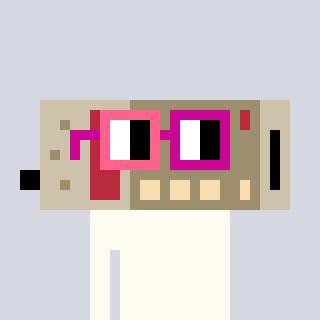
a pixel art character with square pink and red glasses, a cordless phone-shaped head and a yellow-colored body on a cool background